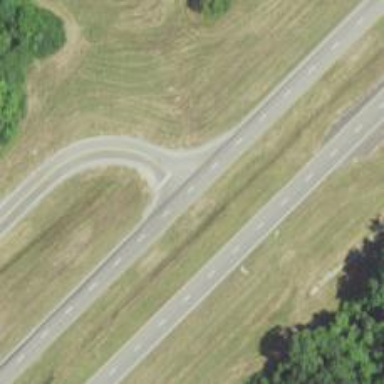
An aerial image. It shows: Trunk highway.